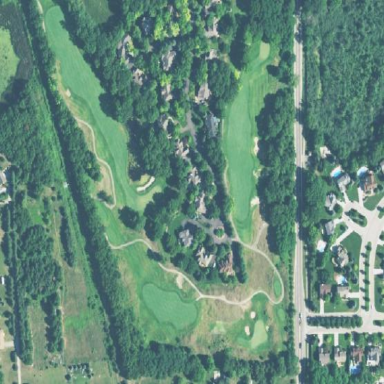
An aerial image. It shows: Area of rough grass used for golf.